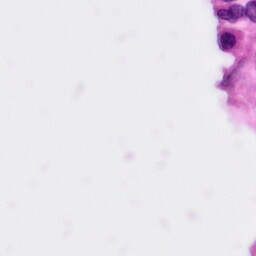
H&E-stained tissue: Pancreatic